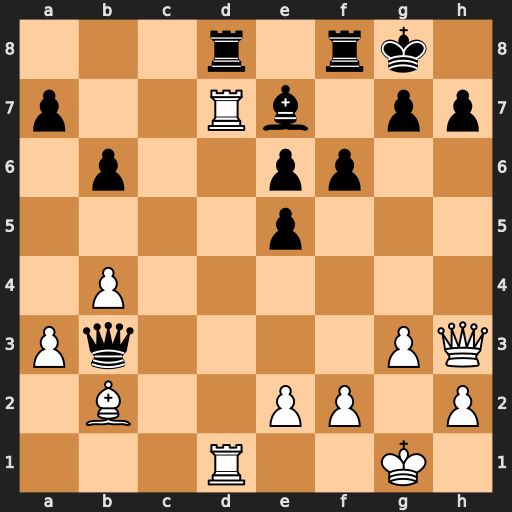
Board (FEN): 3r1rk1/p2Rb1pp/1p2pp2/4p3/1P6/Pq4PQ/1B2PP1P/3R2K1
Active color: w
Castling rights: -
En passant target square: -
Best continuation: R1d3 Rxd7 Rxb3